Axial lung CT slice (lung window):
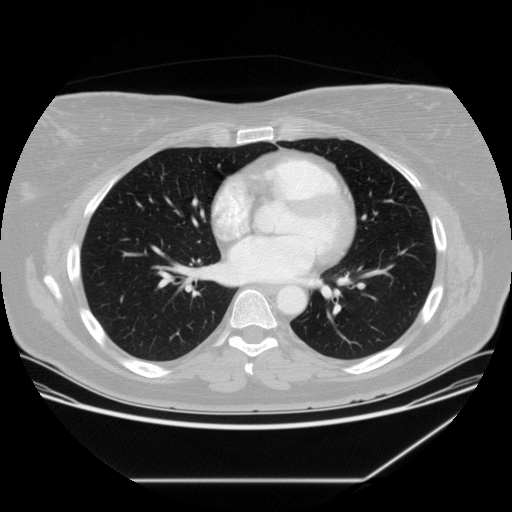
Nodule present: no